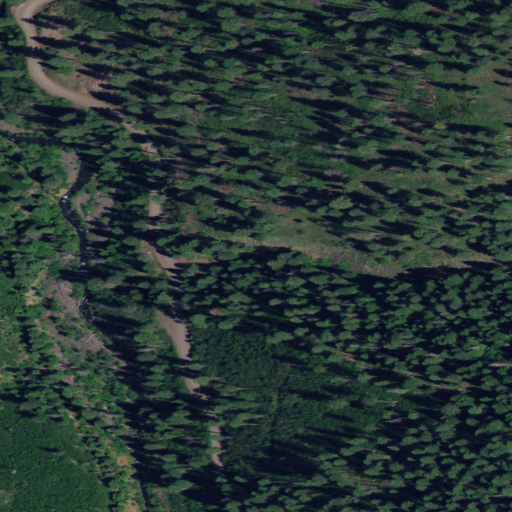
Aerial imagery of valley in Idaho named Third Gulch containing evergreen forest and shrub